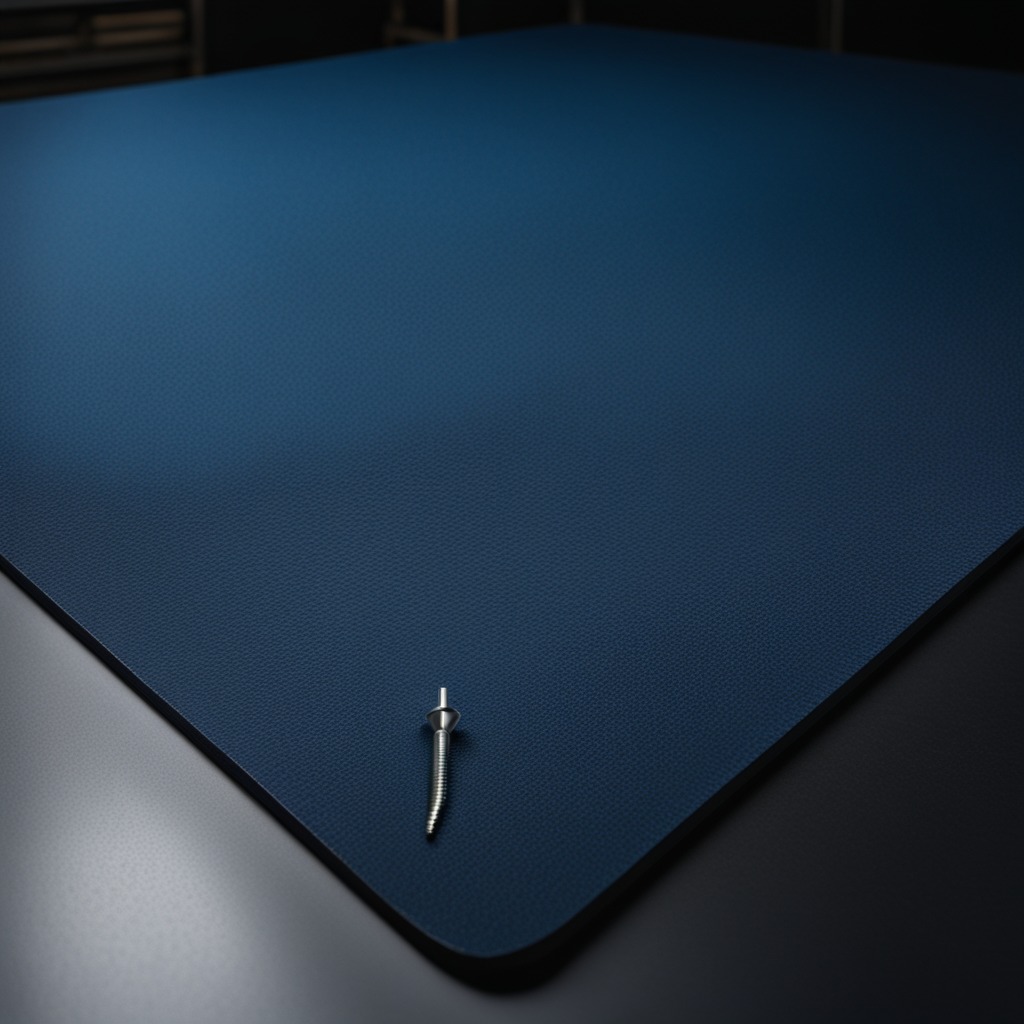
A metal screw lies on a clean granite tabletop covered with a blue rubber mat inside a workshop at night dim ambient light soft shadows worn but beneath the mat